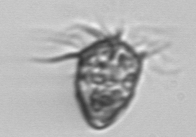
Label: Strombidium_morphotype1